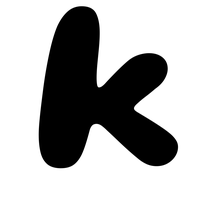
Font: Gluten_Bold